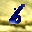
Label: 6